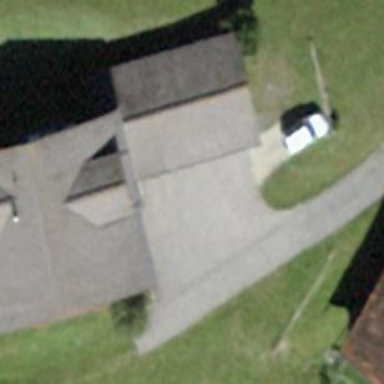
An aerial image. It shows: Building with tiled roof.